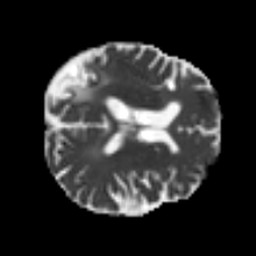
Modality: MD
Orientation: axial
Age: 49
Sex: female
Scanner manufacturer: siemens
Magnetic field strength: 3 T
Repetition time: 4.987 s
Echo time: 0.0792 s